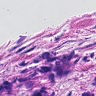
Metastatic tissue present: yes